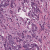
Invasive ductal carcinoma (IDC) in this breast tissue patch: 1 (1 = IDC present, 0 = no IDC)